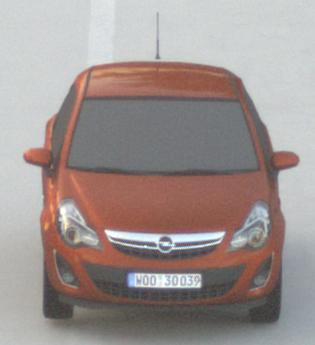
Make: Opel
Model: Corsa 1.2
Detailed model: Corsa (D)
Model produced from: 2011/01
Model produced until: 2014/08
Doors: 3
Color: orange
Road condition: dry road
Daytime: sunrise or sunset
Contrast: low contrast